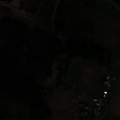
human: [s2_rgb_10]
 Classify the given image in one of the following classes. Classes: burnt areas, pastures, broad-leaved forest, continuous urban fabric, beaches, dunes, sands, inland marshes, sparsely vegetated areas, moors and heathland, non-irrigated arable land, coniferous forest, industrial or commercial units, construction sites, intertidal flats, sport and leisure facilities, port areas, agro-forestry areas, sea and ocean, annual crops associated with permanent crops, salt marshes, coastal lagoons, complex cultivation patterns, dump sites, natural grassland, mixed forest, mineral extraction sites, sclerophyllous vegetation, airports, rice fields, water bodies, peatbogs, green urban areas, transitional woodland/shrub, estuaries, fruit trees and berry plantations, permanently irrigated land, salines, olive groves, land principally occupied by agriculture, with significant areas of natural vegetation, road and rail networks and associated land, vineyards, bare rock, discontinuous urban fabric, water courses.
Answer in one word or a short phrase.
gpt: non-irrigated arable land, land principally occupied by agriculture, with significant areas of natural vegetation, coniferous forest, mixed forest, transitional woodland/shrub